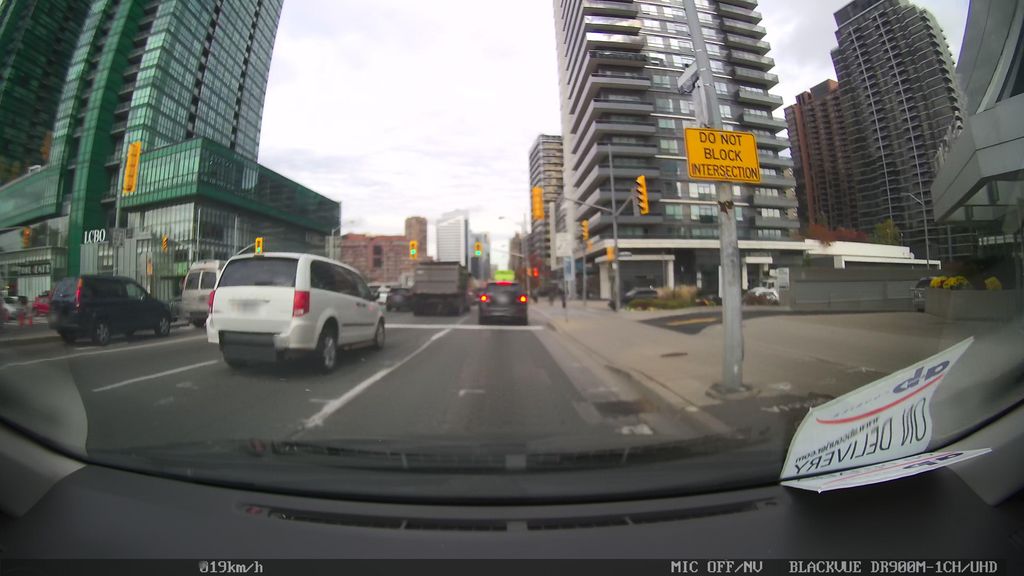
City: toronto